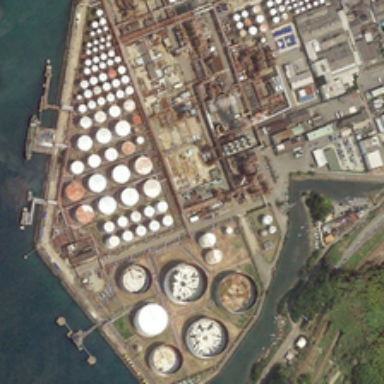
Large and small storagetanks are on the ground .